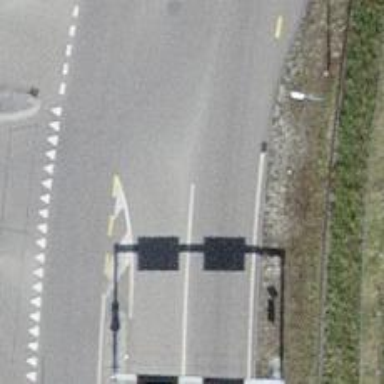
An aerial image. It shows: Road with traffic signals.